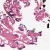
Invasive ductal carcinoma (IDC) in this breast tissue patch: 0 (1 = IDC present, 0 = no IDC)